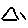
Label: triangle